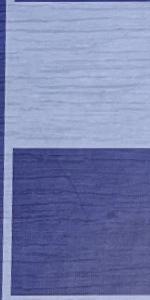
Label: Empty